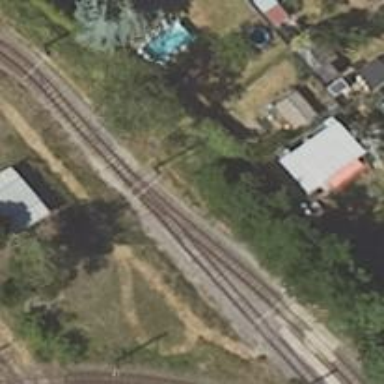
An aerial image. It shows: Railway switch.